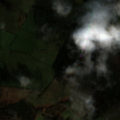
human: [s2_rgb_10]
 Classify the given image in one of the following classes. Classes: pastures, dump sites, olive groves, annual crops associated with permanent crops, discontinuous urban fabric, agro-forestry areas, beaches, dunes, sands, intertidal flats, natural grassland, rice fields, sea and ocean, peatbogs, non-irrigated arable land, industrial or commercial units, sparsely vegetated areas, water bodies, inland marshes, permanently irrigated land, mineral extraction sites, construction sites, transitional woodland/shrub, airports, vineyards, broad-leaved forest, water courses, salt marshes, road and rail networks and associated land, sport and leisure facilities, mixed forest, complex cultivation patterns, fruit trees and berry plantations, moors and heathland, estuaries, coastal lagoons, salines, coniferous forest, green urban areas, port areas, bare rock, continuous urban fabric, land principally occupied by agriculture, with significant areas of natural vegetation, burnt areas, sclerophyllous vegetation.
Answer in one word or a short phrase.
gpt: pastures, broad-leaved forest, coniferous forest, peatbogs